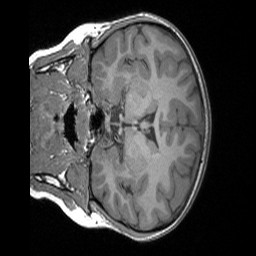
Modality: T1w
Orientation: coronal
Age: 8
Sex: female
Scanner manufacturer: siemens
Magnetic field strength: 3 T
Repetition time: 1.65 s
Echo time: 0.00203 s